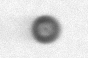
Label: bead